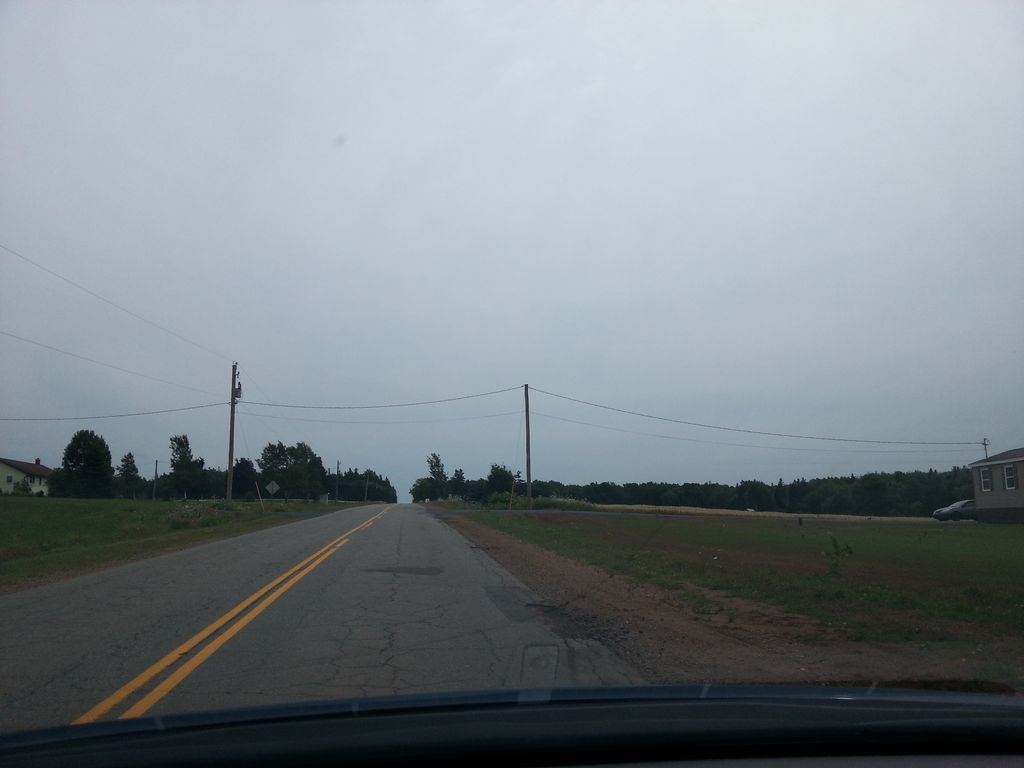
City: charlottetown